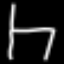
Label: chair